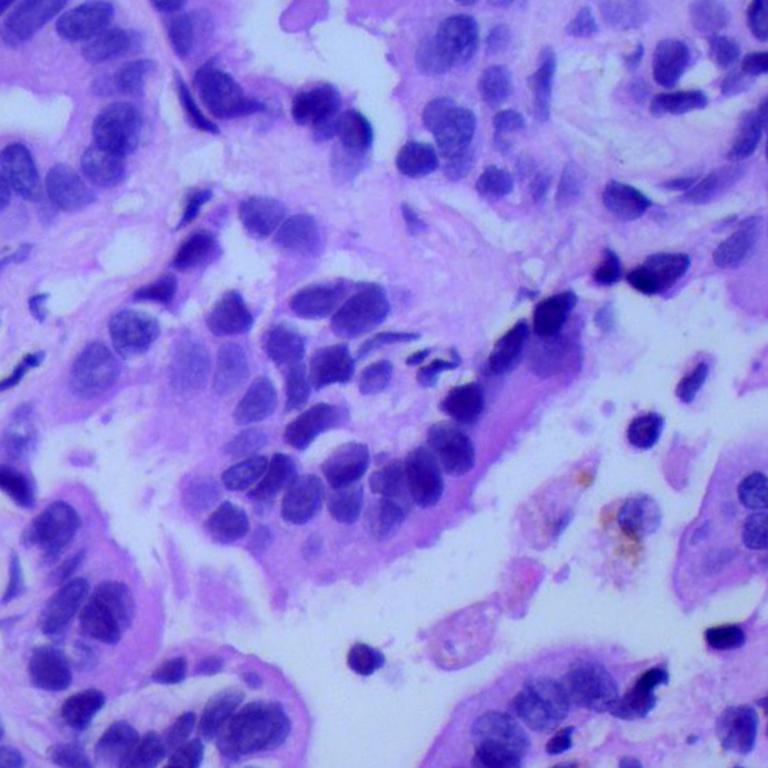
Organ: lung
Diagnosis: adenocarcinomas